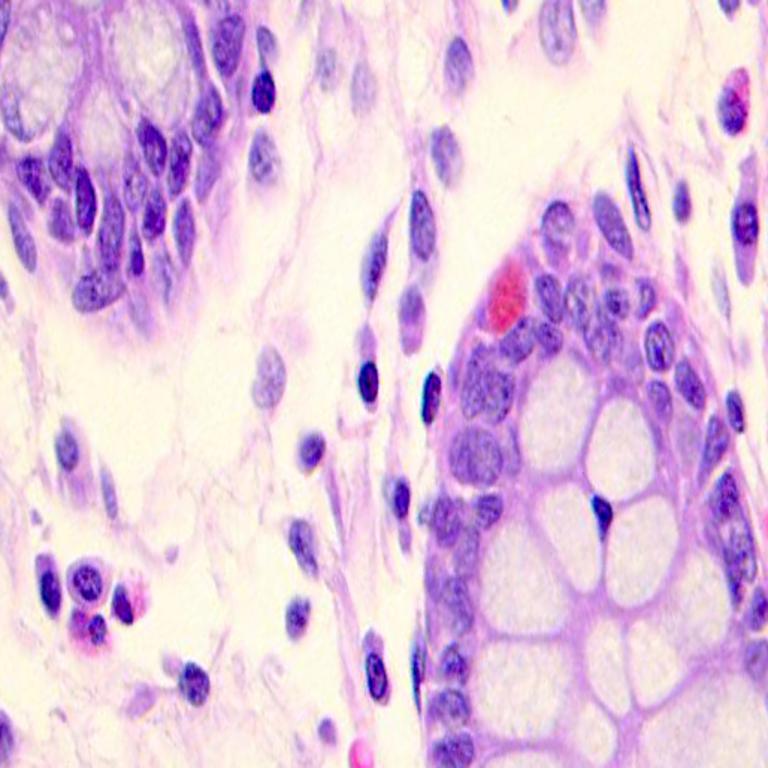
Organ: colon
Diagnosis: benign